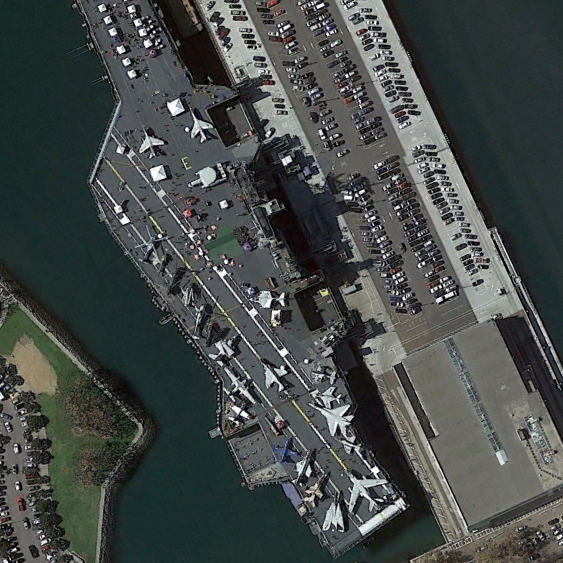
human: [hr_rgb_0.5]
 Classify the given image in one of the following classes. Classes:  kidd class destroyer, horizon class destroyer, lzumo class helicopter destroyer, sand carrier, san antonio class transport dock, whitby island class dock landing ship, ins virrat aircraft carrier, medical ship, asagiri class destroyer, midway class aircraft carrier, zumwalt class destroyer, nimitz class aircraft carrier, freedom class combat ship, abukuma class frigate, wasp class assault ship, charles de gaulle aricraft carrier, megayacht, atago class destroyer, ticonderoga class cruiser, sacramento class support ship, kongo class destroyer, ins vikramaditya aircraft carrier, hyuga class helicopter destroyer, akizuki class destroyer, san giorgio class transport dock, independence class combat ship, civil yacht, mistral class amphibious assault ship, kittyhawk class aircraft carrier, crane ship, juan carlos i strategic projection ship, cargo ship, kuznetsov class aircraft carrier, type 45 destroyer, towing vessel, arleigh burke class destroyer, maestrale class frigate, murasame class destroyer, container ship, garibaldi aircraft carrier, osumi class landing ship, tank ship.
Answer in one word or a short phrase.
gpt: Midway class aircraft carrier